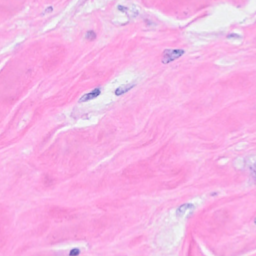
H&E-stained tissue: Breast